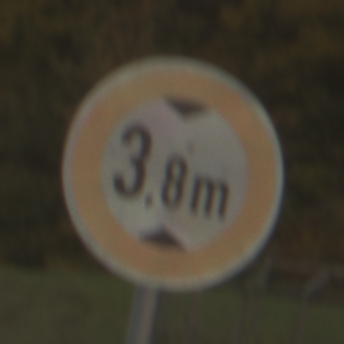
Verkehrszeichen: TatsaechlicheHoehe
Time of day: SunriseSunset
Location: Outdoor (Nature)
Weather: PartlyCloudy
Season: NotSpecified
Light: Natural